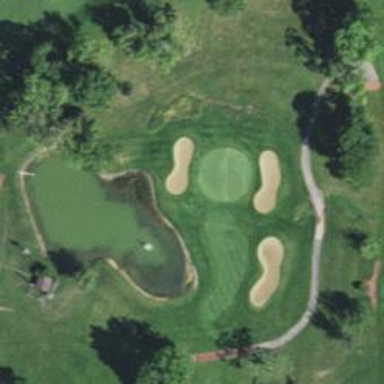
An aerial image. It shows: View of golf hole.